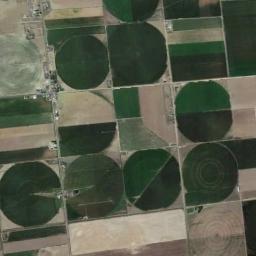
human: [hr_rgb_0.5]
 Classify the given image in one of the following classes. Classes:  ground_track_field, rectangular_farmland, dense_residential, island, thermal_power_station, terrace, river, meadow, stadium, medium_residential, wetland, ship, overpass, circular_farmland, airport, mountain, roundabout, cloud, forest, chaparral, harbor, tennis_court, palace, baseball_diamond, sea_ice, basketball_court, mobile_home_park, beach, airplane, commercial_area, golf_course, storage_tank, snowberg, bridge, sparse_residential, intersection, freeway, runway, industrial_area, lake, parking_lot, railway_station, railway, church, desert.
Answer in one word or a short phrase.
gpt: circular_farmland